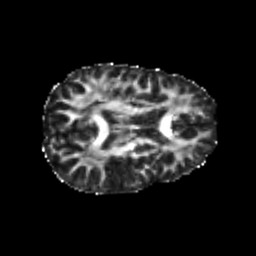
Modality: FA
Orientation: axial
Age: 25
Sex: male
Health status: healthy
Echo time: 0.074 s